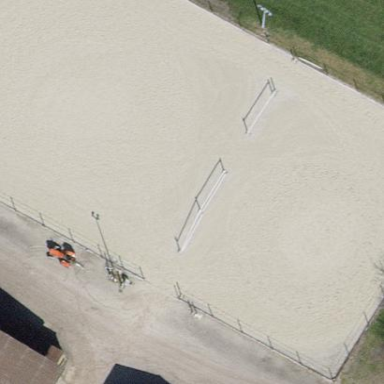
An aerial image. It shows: Equestrian pitch for leisure land use.